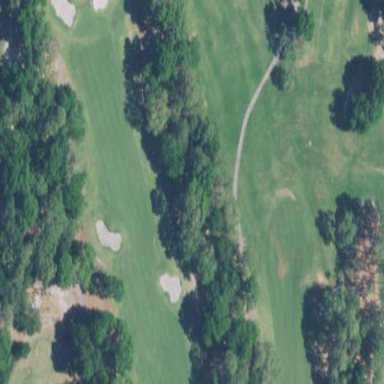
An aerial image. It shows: Golf fairway in the image.